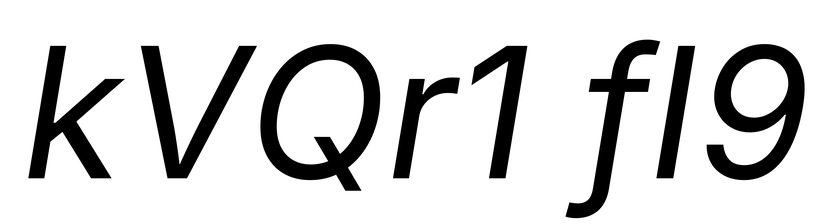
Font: Inter-Italic_Italic